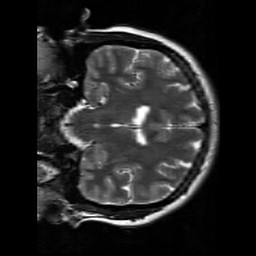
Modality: T2w
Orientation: coronal
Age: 24
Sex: female
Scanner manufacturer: siemens
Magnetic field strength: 3 T
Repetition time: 7 s
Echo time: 0.09 s